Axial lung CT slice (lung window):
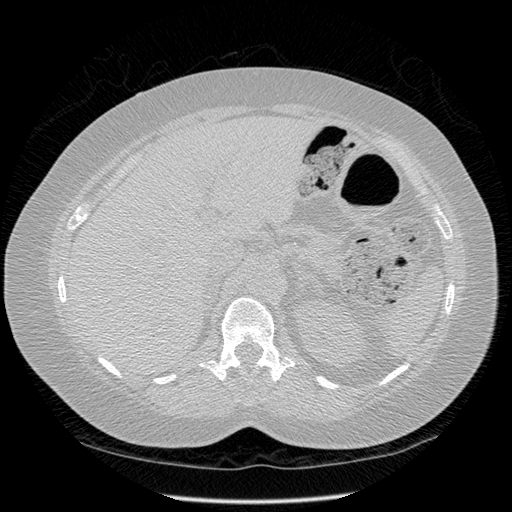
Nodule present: no